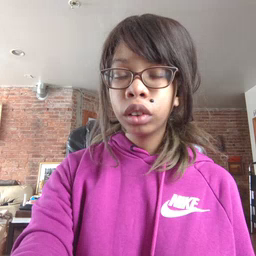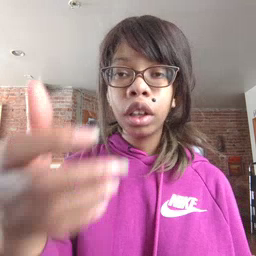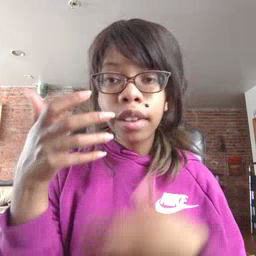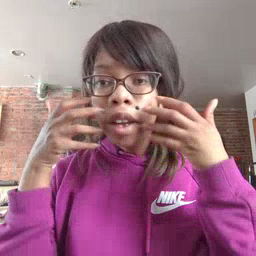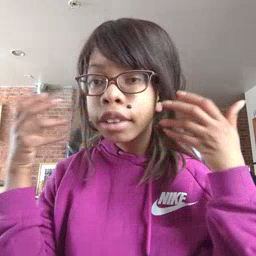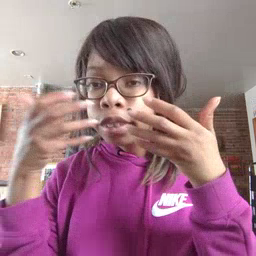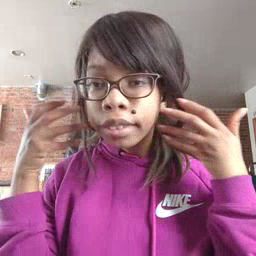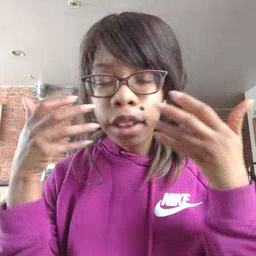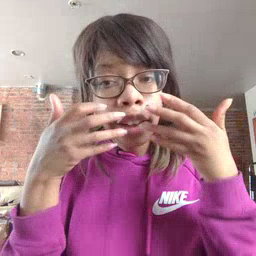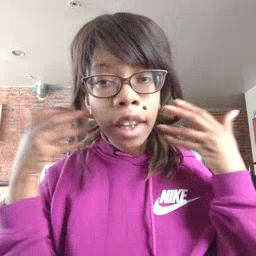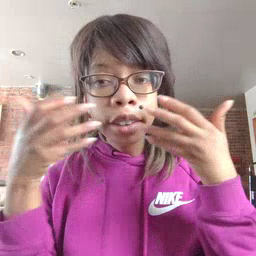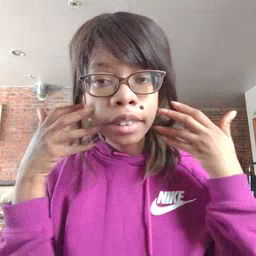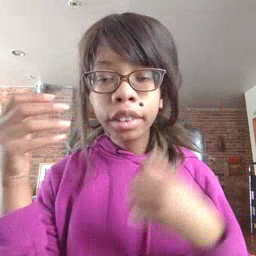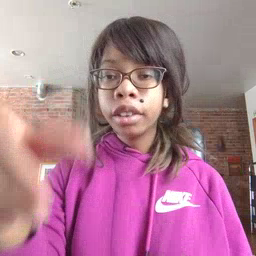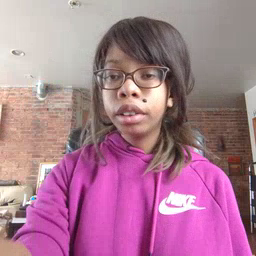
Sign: tiger